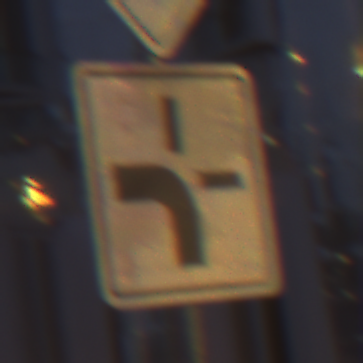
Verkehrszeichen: VerlaufVorfahrtsstrasse1
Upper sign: Vorfahrtsstrasse
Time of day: Night
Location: Outdoor (Urban)
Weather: PartlyCloudy
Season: NotSpecified
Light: Artificial